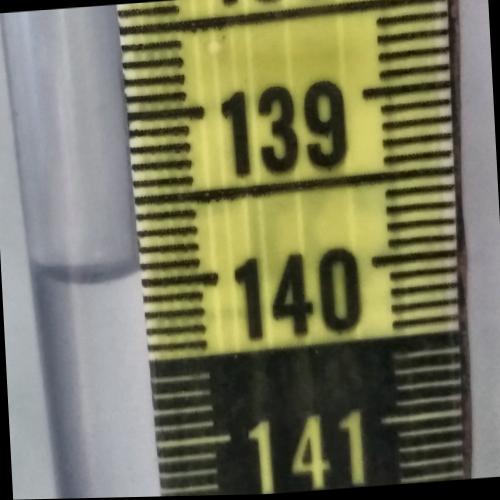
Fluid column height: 139.9 cm